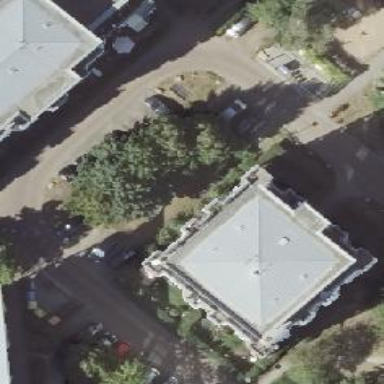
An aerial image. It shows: Building with apartments and flat roof.